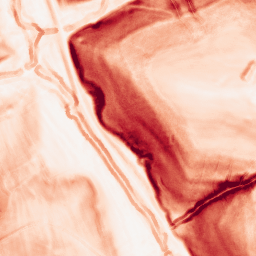
Category: morphological
Decomposition family: morphological_gradient
Decomposition parameters: size: 3
shape: disk
Upsampling method: lanczos
Upsampling parameters: scale: 8
Upsampling scale: 8